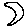
Label: moon